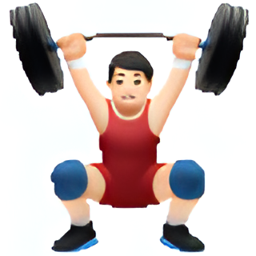
Name: man weight lifting type 1 2
Emoji: 🏋🏻‍♂️
Group: People & Body
Sub-group: person-sport